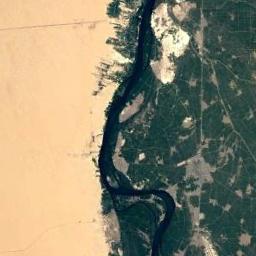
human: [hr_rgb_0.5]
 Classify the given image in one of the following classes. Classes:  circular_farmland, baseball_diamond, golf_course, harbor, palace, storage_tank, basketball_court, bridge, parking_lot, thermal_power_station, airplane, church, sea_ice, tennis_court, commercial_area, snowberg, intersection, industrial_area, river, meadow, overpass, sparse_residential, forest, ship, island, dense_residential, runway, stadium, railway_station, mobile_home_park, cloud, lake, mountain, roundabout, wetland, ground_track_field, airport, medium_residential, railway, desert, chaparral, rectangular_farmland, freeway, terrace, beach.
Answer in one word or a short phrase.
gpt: river